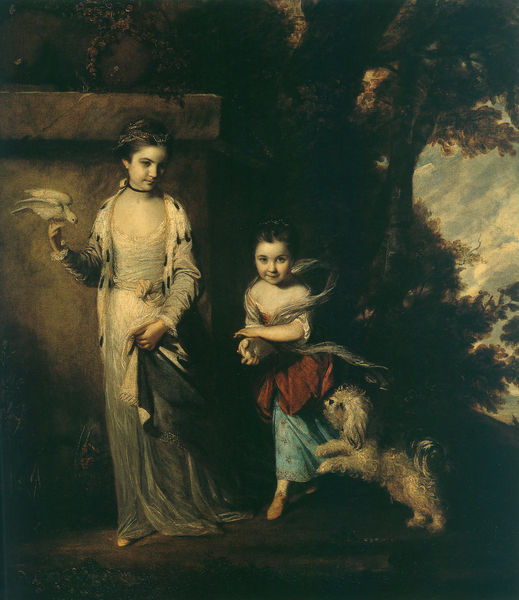
Titel: Ladies Amabel und Mary Jemima Yorke
Künstler: Sir Joshua Reynolds
Institution: Ohio, Cleveland Museum of Art
Schlagwörter: hund, taube, kind, mutter, spielend, chien, fröhlich, ciel, nature, peinture, robe, fille, mère, forêt, faucon, colombe